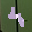
Label: 4